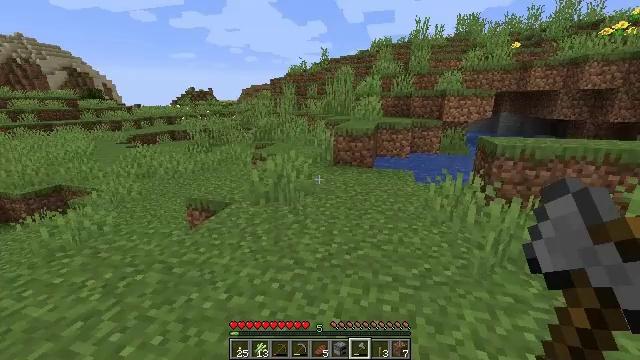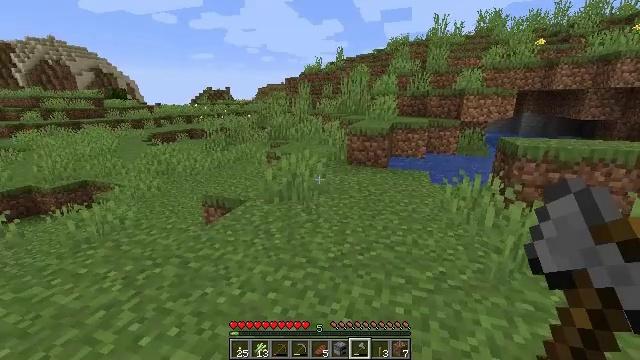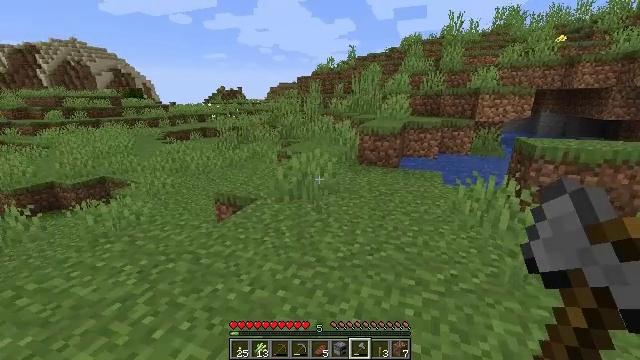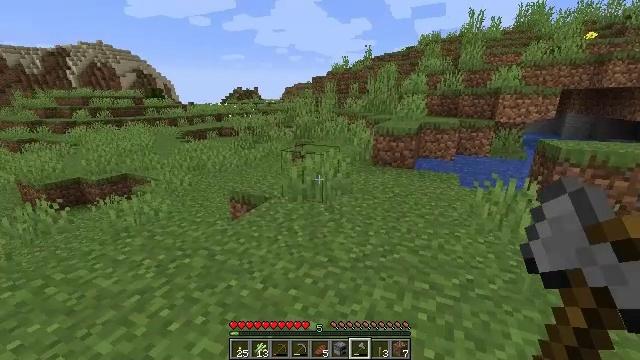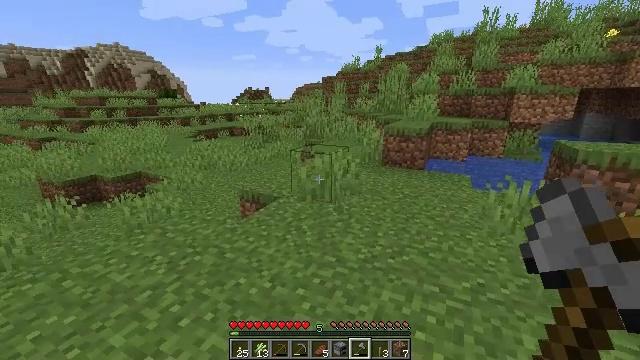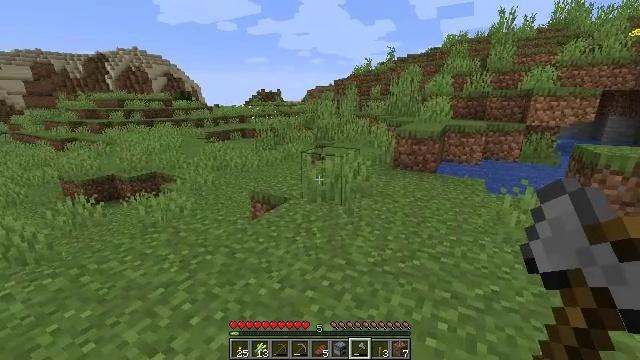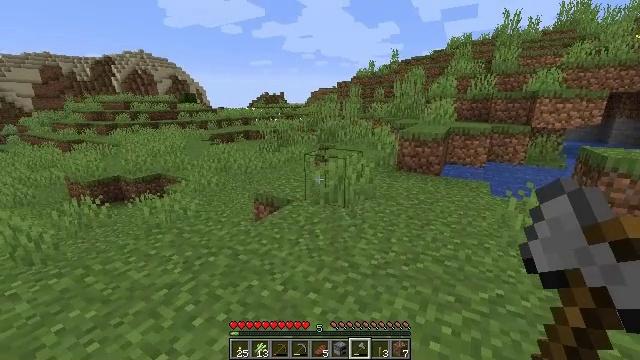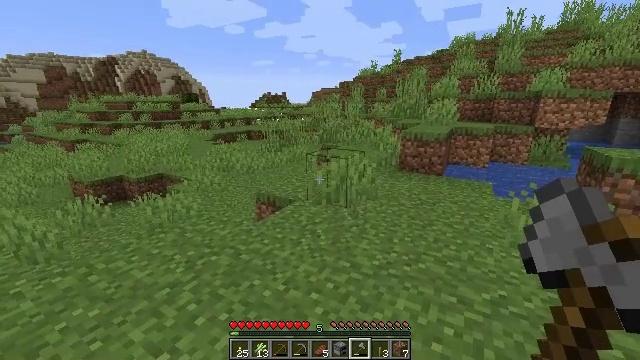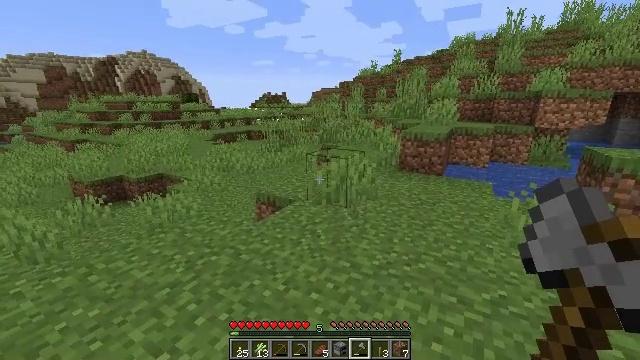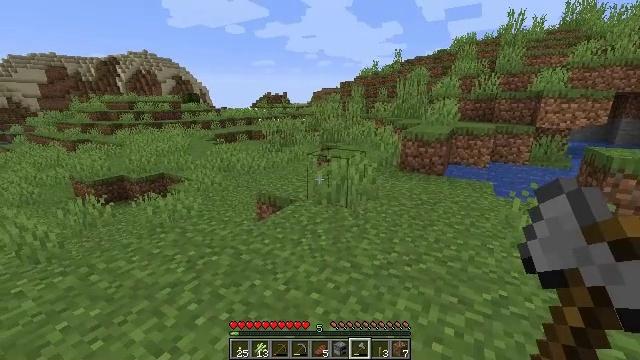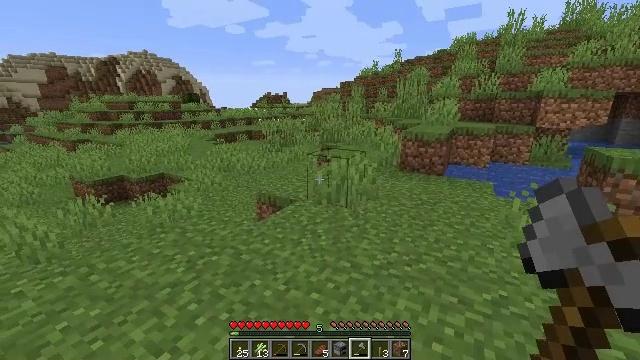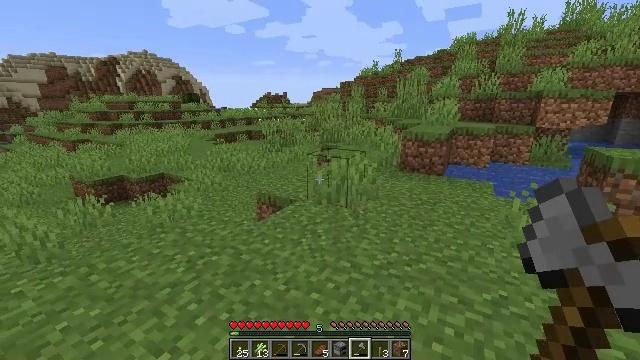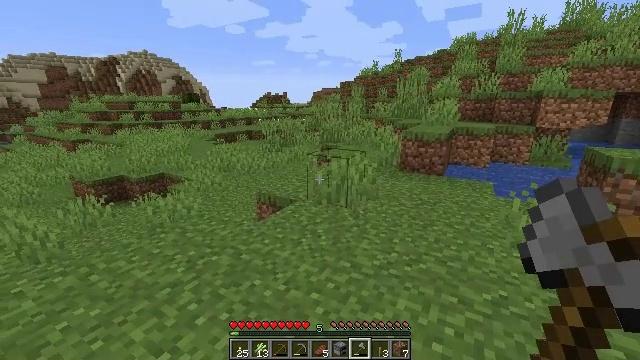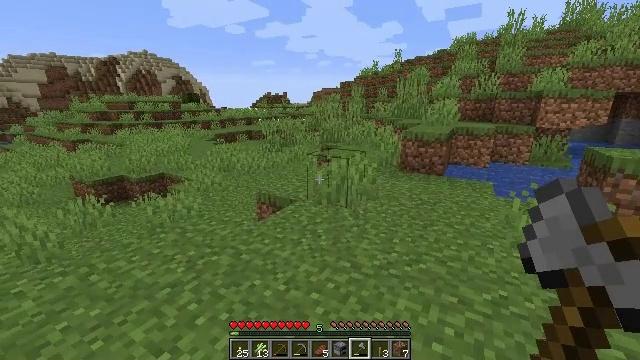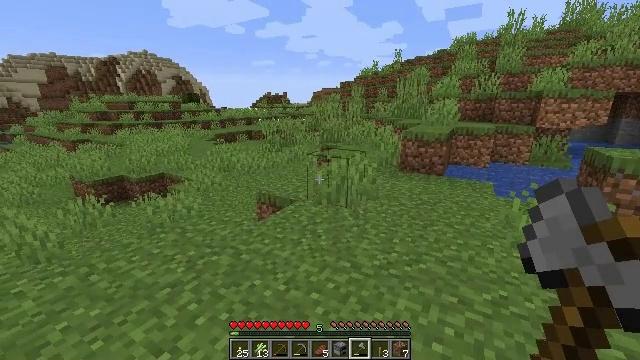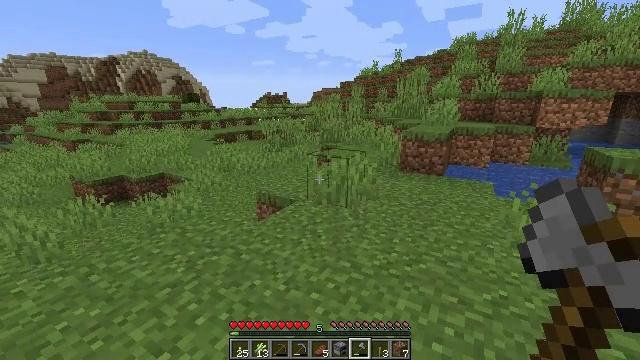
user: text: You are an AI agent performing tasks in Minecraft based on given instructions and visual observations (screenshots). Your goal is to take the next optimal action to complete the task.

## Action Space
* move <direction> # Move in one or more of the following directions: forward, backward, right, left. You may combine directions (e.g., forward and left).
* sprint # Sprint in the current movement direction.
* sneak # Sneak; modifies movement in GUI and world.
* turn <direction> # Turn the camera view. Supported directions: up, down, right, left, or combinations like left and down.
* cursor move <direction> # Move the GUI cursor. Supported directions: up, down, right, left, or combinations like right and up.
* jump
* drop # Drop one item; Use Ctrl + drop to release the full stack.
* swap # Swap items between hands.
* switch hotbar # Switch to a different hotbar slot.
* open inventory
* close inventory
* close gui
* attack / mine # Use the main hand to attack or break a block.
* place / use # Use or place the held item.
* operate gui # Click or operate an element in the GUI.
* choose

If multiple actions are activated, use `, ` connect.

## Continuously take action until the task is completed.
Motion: motion action
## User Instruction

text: Mine the sugar cane near rivers.
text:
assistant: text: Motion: turn left
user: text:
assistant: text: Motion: turn left
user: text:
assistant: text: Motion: turn left
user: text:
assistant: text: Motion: turn left
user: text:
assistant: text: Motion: turn left
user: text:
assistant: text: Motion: no_op
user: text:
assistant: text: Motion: no_op
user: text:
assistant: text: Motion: no_op
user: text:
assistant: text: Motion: no_op
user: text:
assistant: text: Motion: no_op
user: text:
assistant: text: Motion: no_op
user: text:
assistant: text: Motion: no_op
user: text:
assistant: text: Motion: no_op
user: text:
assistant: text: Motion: no_op
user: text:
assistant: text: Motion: no_op
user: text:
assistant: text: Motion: no_op
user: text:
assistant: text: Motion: no_op
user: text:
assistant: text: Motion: no_op
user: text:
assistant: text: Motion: no_op
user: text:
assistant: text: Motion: no_op
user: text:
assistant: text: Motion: no_op
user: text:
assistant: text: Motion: no_op
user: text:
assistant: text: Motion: no_op
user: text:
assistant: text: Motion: no_op
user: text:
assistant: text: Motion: sprint
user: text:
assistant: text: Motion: sprint
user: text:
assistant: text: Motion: sprint
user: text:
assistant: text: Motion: sprint
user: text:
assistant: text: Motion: sprint
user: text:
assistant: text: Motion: sprint